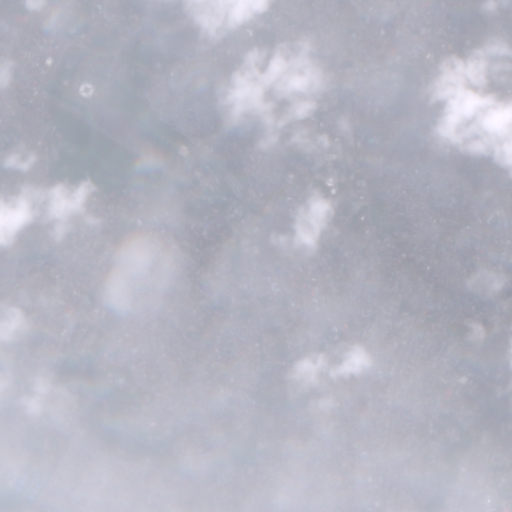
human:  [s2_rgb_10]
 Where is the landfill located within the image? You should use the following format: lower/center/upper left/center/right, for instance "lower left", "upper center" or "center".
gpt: The landfill is located in the lower left of the image.
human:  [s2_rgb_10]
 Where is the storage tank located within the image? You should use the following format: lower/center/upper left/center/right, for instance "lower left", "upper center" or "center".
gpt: The storage tank is located in the lower right of the image.
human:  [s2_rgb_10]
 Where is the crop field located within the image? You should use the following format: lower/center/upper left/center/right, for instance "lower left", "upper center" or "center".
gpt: There is no crop field in the image.